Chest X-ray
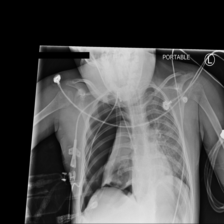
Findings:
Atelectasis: negative
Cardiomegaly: negative
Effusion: negative
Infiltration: negative
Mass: negative
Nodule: negative
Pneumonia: negative
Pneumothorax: positive
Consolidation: negative
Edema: negative
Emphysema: negative
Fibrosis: negative
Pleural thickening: negative
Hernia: negative